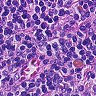
Metastatic tissue present: no